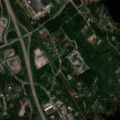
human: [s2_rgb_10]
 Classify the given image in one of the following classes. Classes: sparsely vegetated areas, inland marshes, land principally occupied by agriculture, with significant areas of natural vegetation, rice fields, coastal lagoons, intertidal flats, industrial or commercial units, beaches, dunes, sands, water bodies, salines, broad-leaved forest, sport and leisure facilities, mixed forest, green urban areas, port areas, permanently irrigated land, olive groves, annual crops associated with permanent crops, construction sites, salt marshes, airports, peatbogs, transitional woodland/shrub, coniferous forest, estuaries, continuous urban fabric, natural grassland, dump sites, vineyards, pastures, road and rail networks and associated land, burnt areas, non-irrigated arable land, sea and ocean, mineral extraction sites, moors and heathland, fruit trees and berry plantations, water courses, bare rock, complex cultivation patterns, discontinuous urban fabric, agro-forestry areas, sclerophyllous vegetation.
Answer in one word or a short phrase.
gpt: discontinuous urban fabric, industrial or commercial units, water bodies